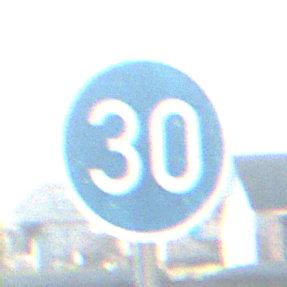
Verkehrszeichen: VorgeschriebeneMindestgeschwindigkeit
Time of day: MorningAfternoon
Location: Outdoor (Suburban)
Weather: Clear
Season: NotSpecified
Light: Natural